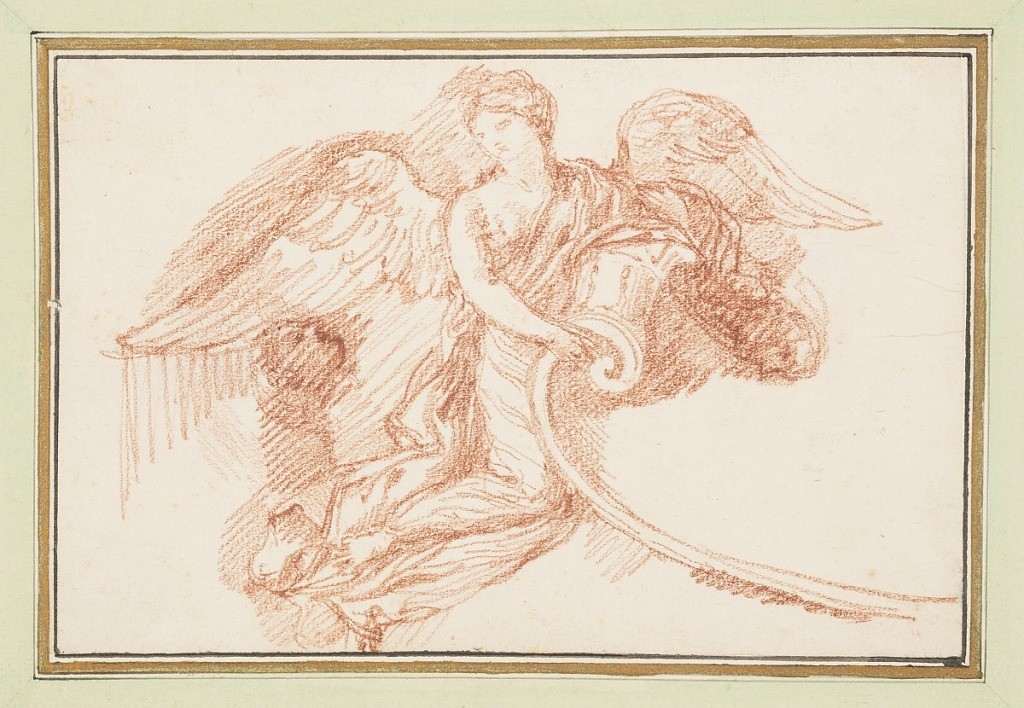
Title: Winged female figure with decorative scroll
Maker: Jean-Robert Ango, French, active in Rome 1759 –1770, d. 1773
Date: ca. 1759–70
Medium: Red chalk on paper
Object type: Drawing
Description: Winged female figure holding a scroll, part of which extends out of the frame of the drawing. Her wings are spread and her legs are bent to her right.